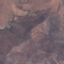
Land use / land cover class: HerbaceousVegetation